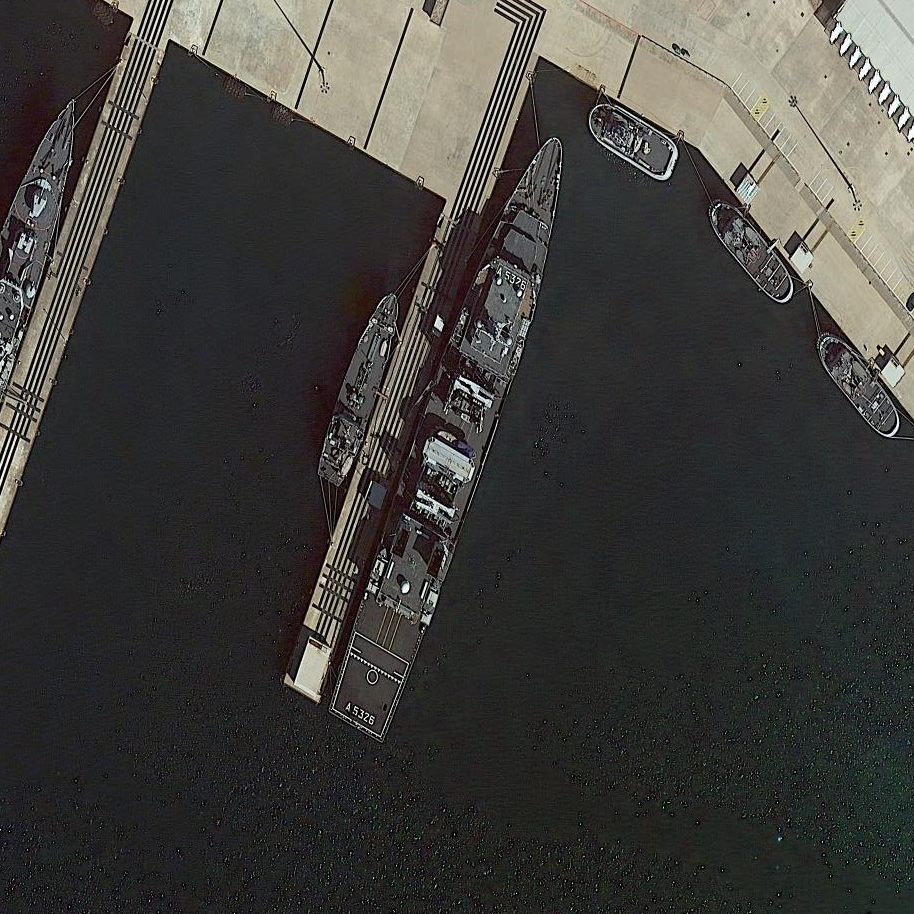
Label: destroyer